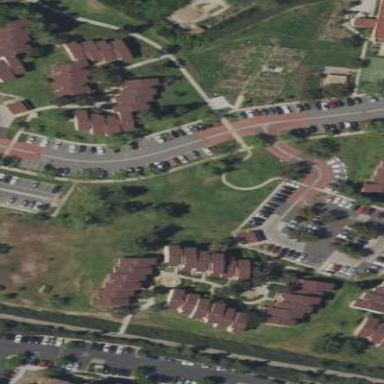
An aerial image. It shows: Street-side parking area.